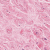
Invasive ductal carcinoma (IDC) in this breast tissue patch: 0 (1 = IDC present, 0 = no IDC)